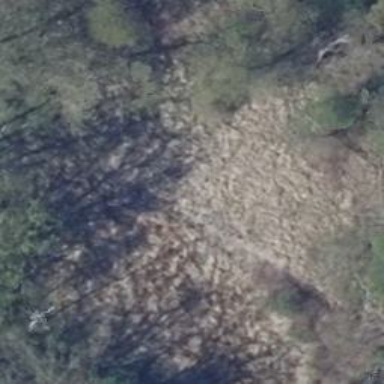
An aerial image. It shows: Patch of scrub vegetation.